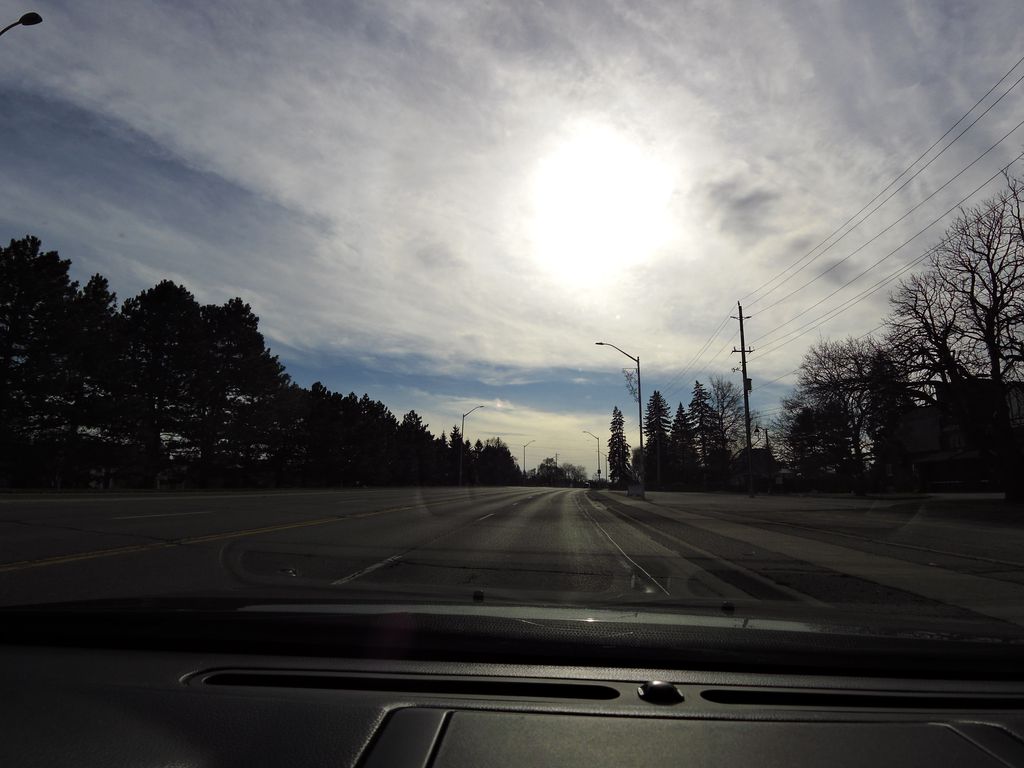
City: hamilton